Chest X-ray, PA view. Patient: 49 years old, sex F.
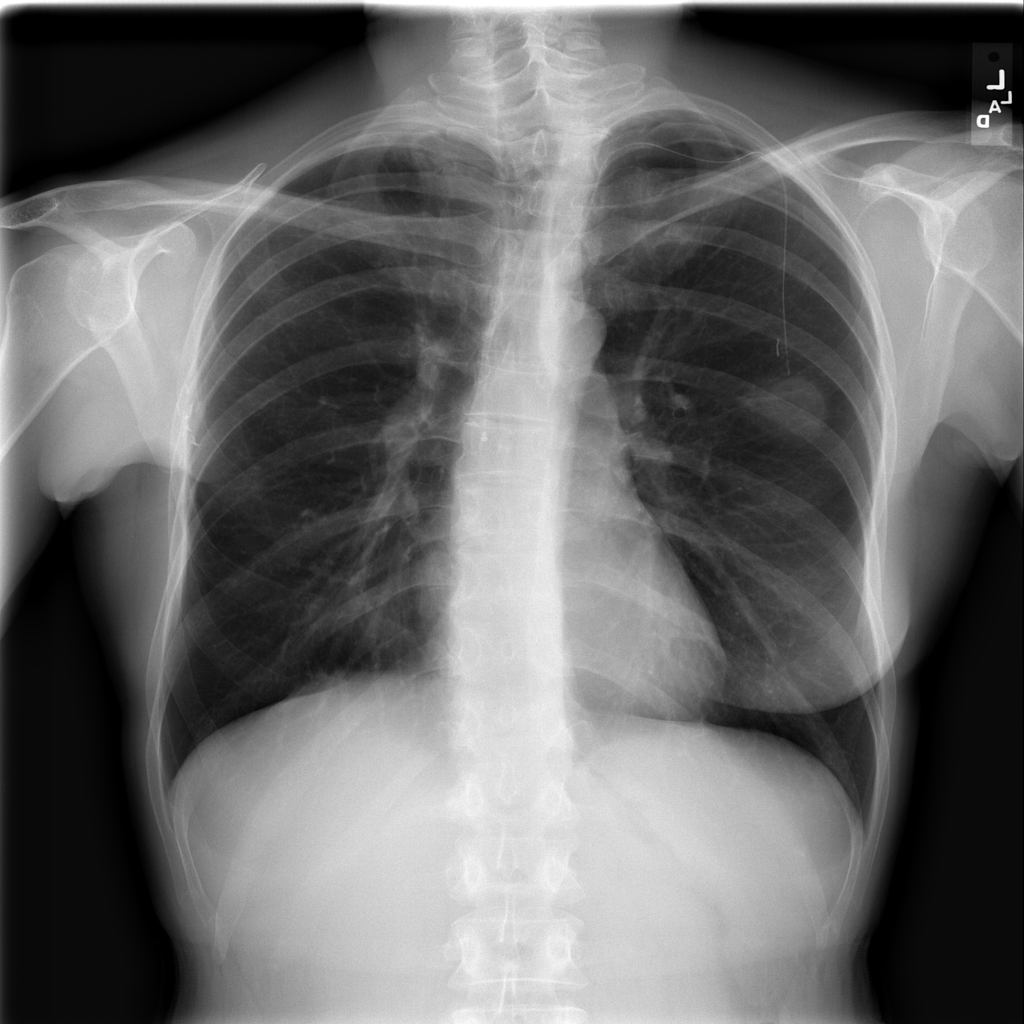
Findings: Fibrosis